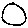
Label: moon